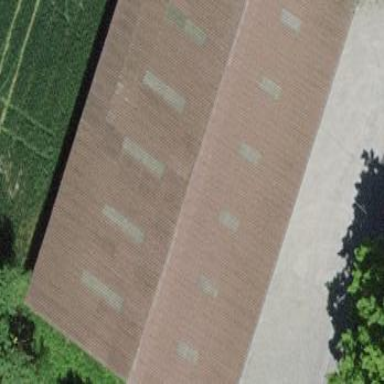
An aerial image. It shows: Farm auxiliary building with gabled roof.